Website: lowes
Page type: customer-info-address
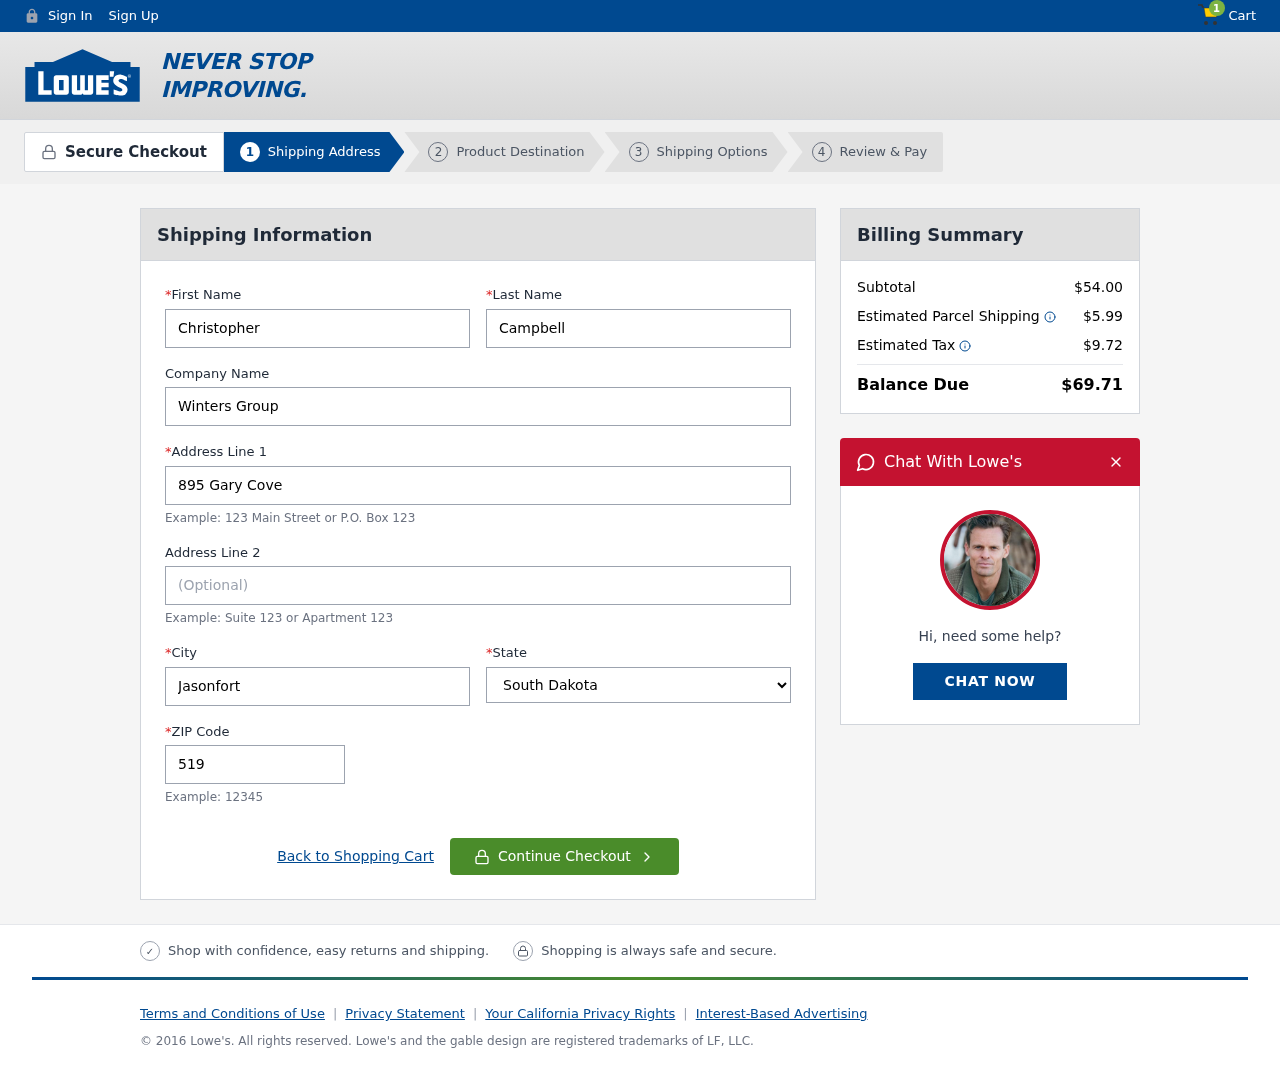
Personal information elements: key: PII_CITY
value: Jasonfort
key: PII_COMPANY
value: Winters Group
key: PII_FIRSTNAME
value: Christopher
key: PII_LASTNAME
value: Campbell
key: PII_POSTCODE
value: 51969
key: PII_STATE
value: South Dakota
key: PII_STREET
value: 895 Gary Cove
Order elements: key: ORDER_NUM_ITEMS
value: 1
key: ORDER_SUBTOTAL
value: $54.00
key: ORDER_SHIPPING_COST
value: $5.99
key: ORDER_TAX
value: $9.72
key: ORDER_TOTAL
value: $69.71